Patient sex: M
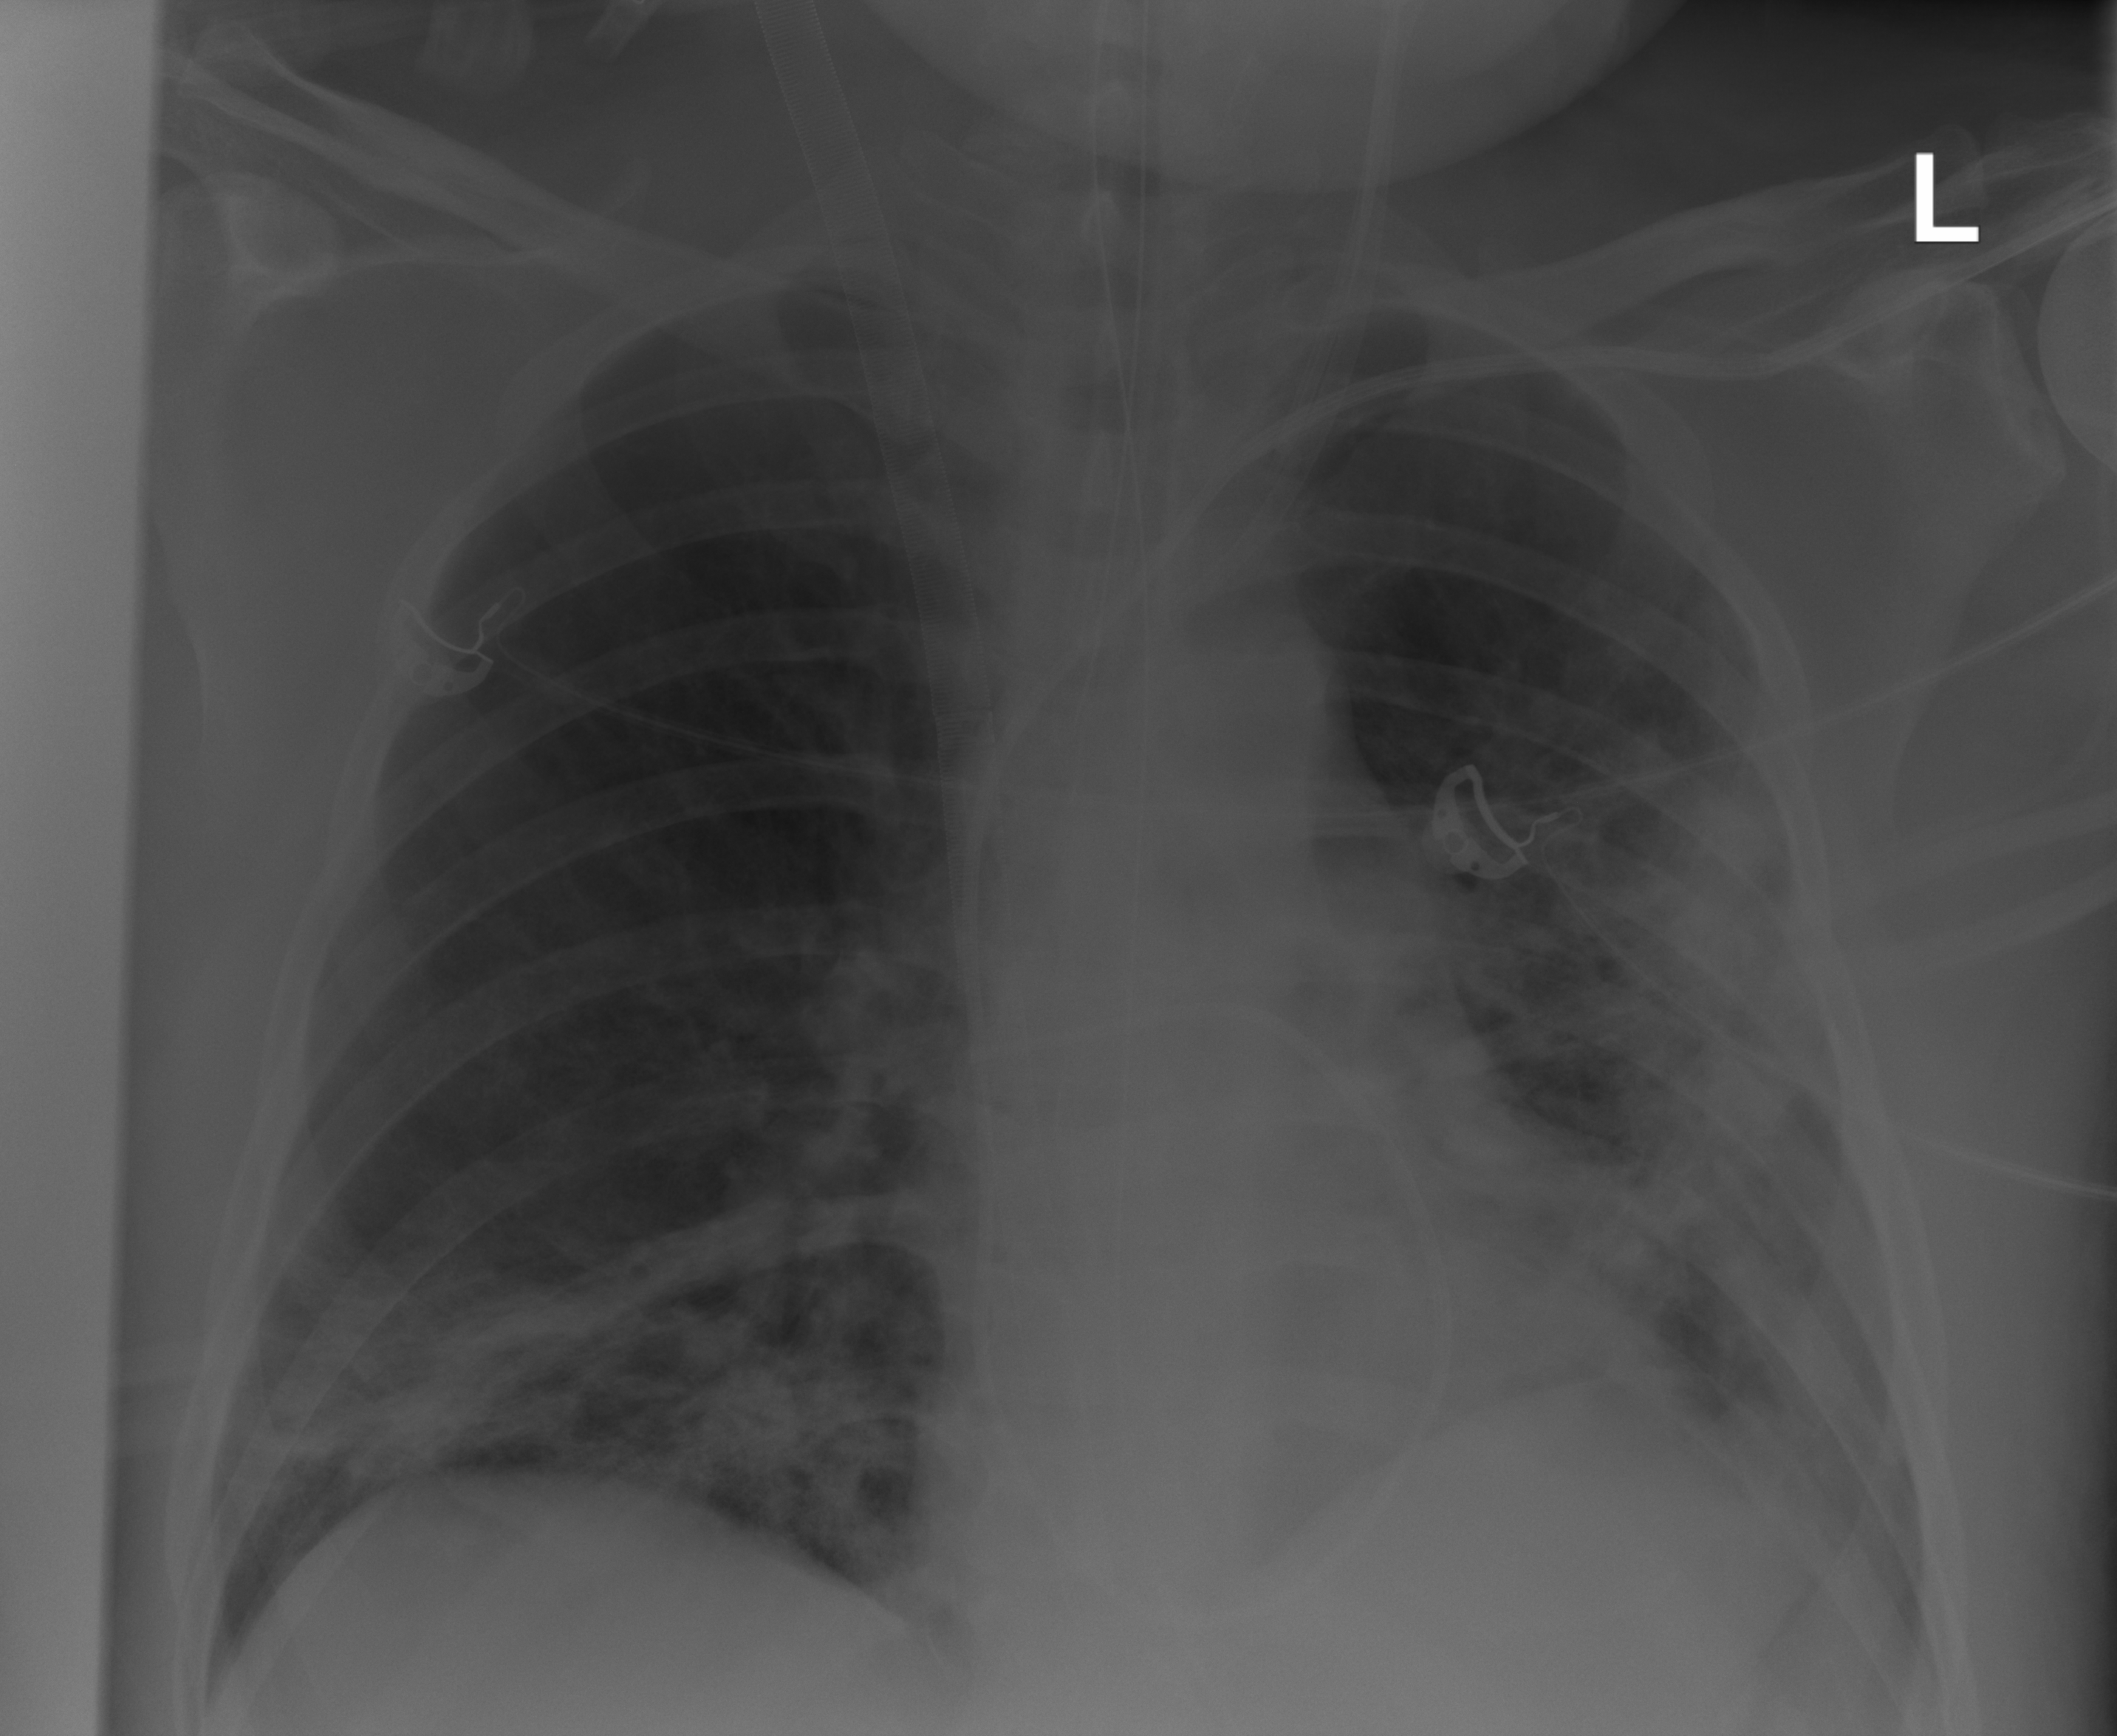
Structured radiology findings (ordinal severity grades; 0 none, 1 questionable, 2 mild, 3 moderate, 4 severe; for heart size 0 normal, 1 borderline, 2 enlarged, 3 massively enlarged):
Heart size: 0
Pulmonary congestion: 0
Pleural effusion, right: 0
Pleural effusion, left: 0
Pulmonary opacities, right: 2
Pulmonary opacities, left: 3
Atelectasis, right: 3
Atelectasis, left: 3